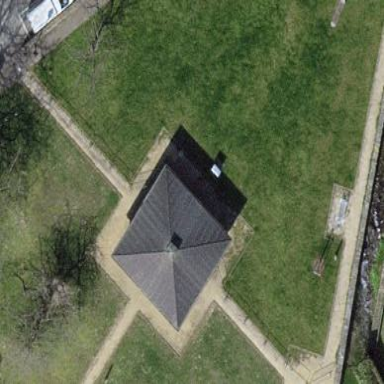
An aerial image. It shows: Shelter building designed as picnic shelter.